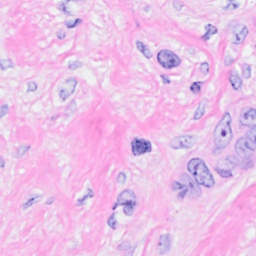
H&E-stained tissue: Breast